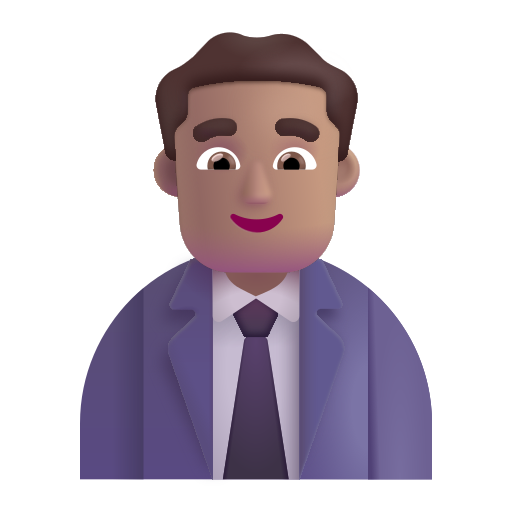
man office worker color